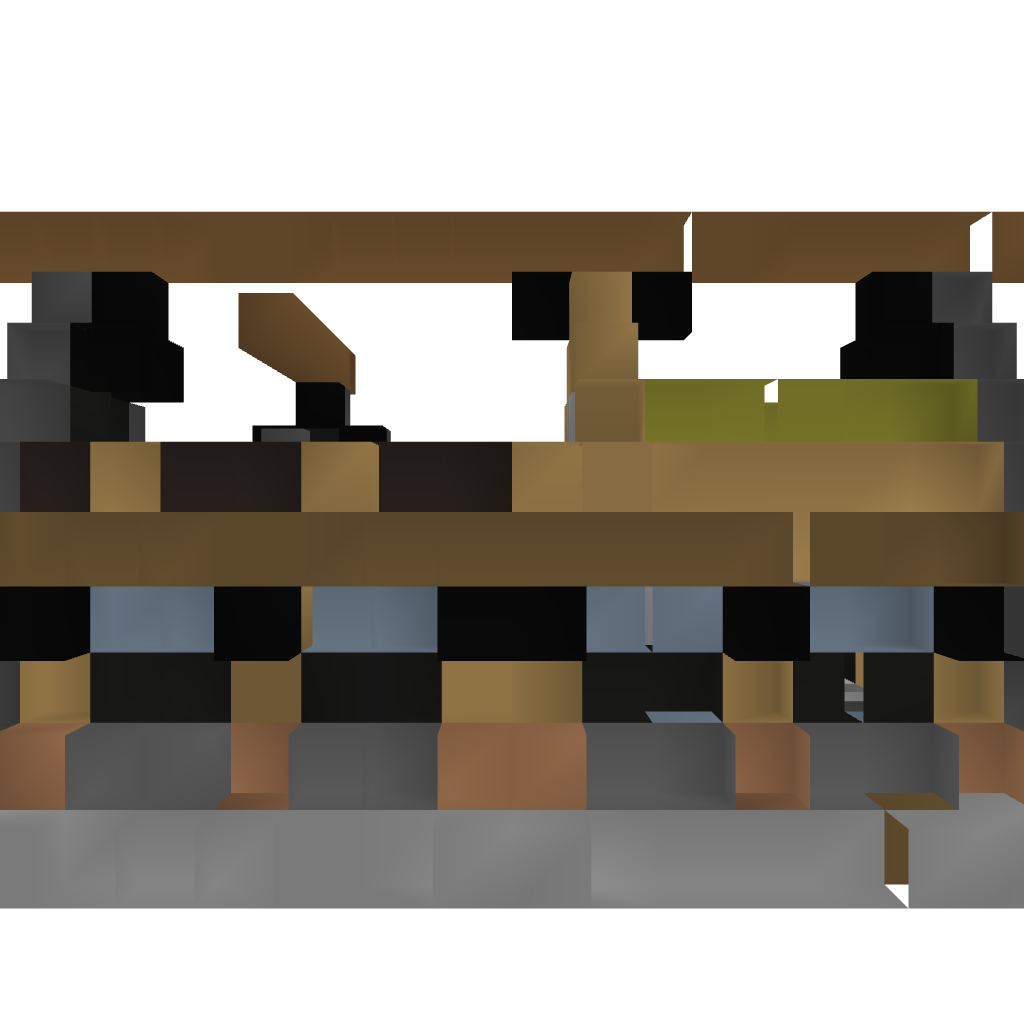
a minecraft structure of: My wooden house (1.6.4)